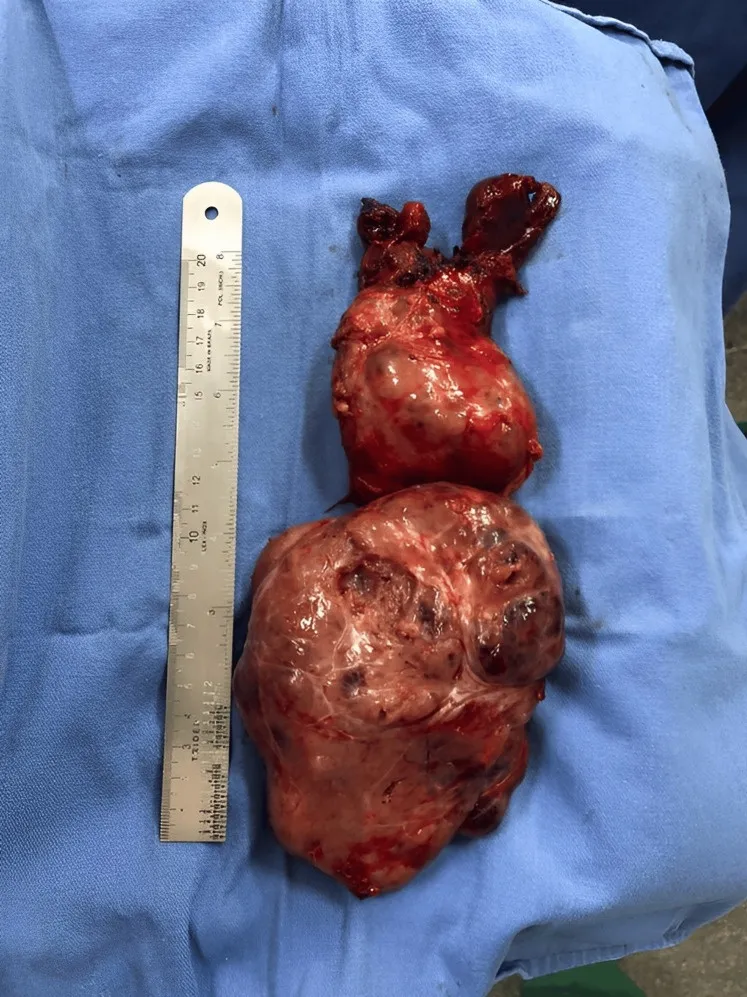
Giant substernal goiter measuring 22.5 cm in its largest extension.
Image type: medical_photograph (other_medical_photograph)